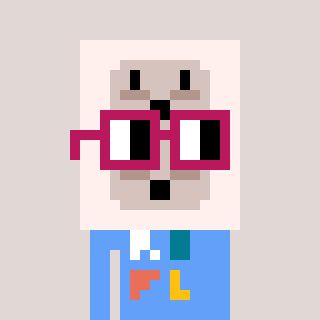
a pixel art character with square dark red glasses, a outlet-shaped head and a blue-colored body on a warm background